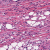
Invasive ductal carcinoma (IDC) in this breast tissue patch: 1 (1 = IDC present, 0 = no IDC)